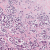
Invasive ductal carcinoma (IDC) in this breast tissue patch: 1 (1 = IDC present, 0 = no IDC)